Question: Is there a way to access, using JavaScript with UI Automation tests, the 'UIViews' inside an 'UIScrollView'? Since the 'UIScrollView' doesn't give me away to set if it has accessibility or not, I would like to know if it is possible to do that.
The structure in the XIB:

I can see everything on the instrument's log, except the 'UIScrollView' and the 'UIViews' inside of it.
Thanks.
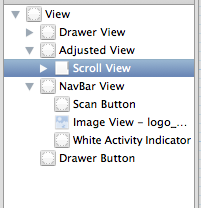
Answer: I was able to access the interior of my Scroll View. What I was doing wrong:
- -
After removing that, I was able my doing this:
'''
var window = UIATarget.localTarget().frontMostApp().mainWindow();
window.logElementTree();
'''
To see all the UIViews inside my UIScrollView. To access one of the buttons:
'''
var scrollView = window.scrollViews()[0];
var button=scrollView.buttons()["showMeStuff"];
button.tap();
'''
PS: Is also possible to define the accessibility of an UIScrollView by doing the following:
'''
scrollView.isAccessibilityElement = YES;
scrollView.accessibilityLabel = @"someScrollView";
'''